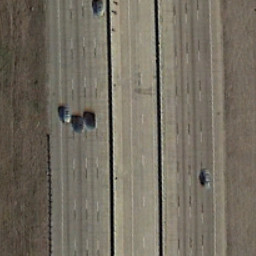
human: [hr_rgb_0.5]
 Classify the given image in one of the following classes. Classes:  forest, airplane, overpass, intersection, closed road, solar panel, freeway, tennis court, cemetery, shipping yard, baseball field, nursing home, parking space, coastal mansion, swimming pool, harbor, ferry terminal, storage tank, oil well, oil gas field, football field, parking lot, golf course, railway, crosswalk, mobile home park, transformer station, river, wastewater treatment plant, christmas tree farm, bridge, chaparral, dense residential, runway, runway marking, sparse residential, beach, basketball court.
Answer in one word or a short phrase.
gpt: freeway